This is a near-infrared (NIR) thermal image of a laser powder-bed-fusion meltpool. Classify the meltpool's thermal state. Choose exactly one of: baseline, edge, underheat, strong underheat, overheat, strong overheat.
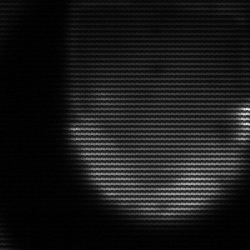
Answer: edge